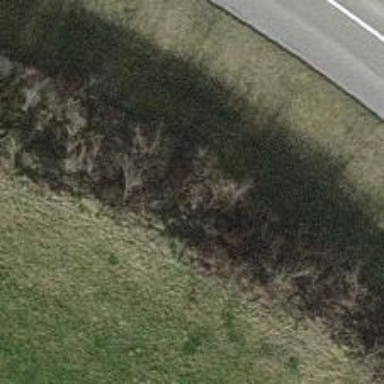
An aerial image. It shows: Hedge acting as barrier.